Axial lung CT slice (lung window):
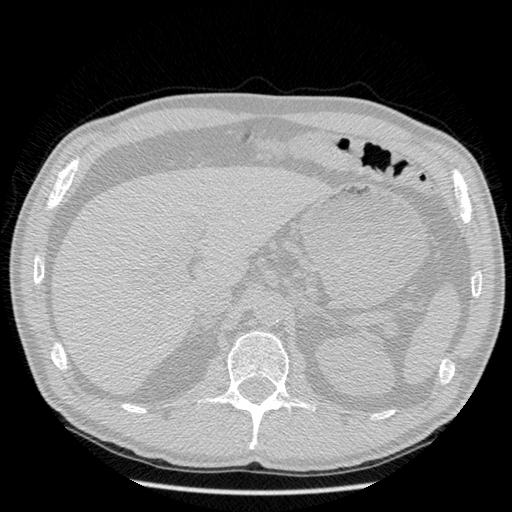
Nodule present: no